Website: home-depot
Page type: payment
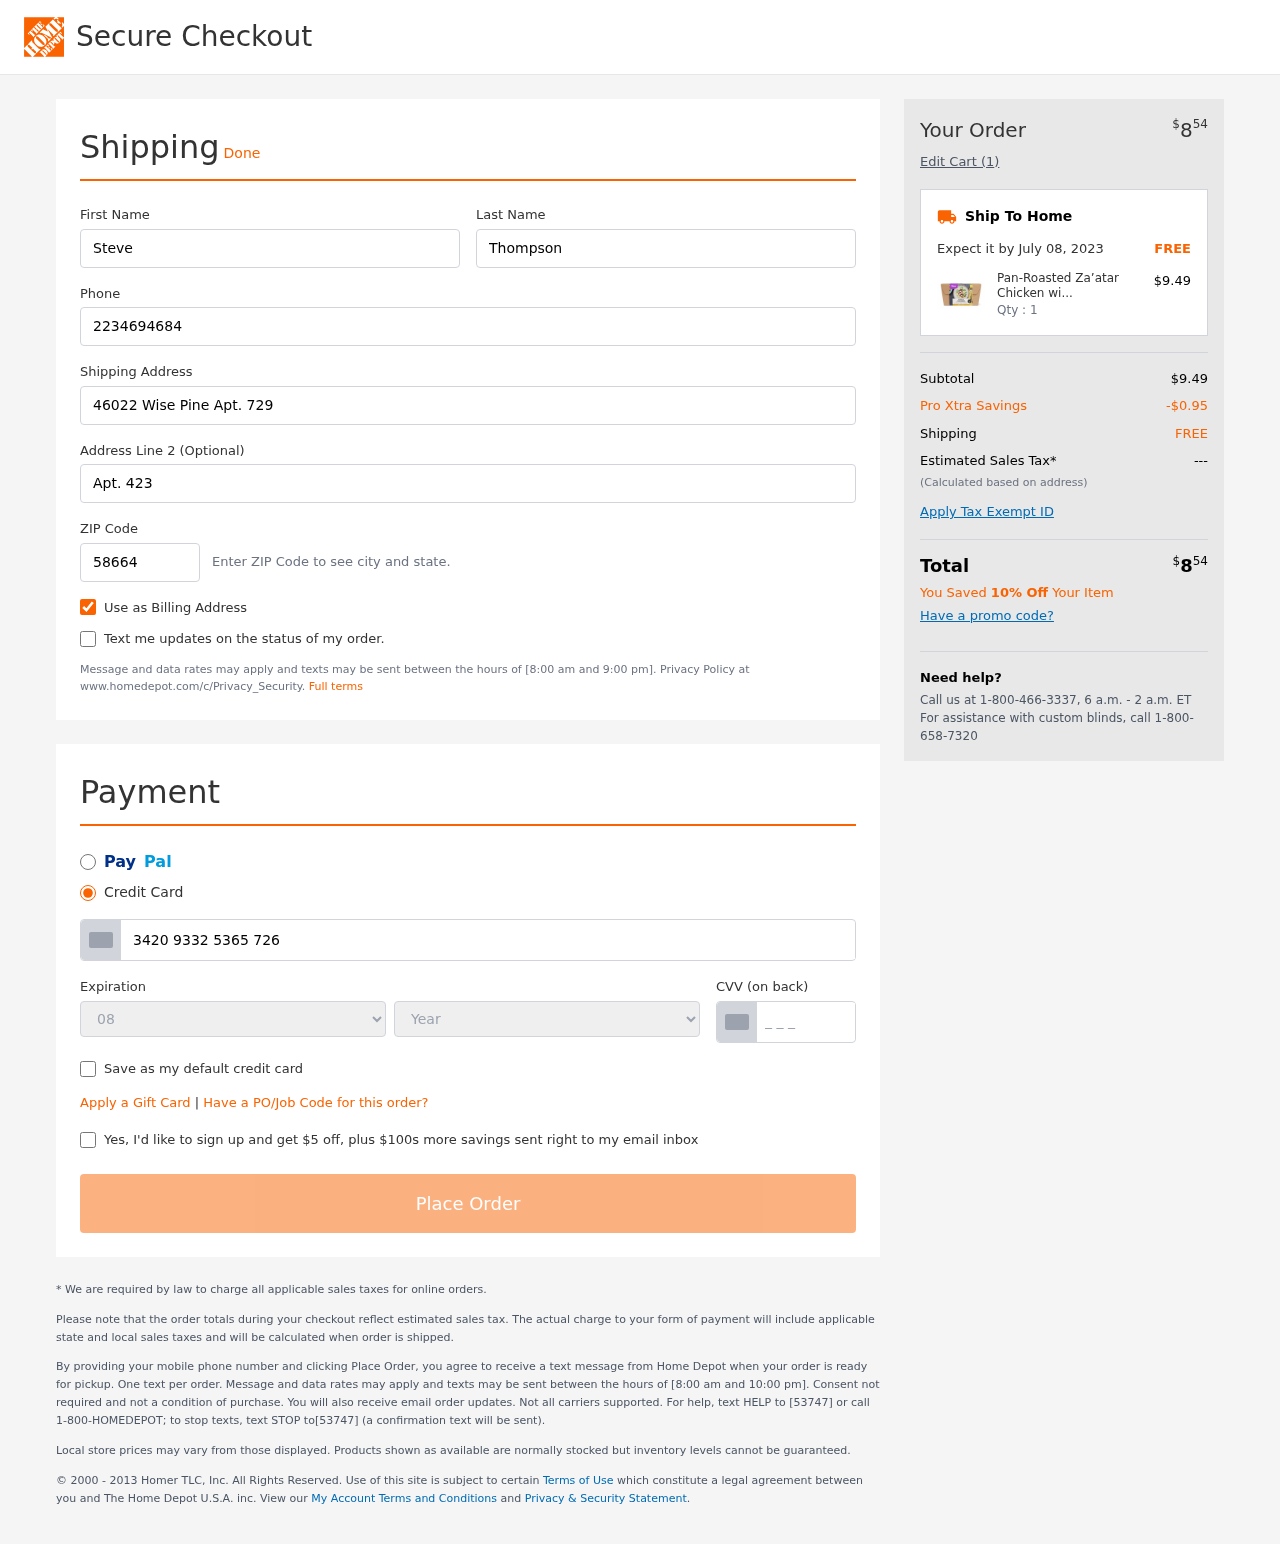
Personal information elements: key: PII_CARD_CVV
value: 0578
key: PII_CARD_EXPIRY_MONTH
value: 08
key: PII_CARD_EXPIRY_YEAR
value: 28
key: PII_CARD_NUMBER
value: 3420 9332 5365 726
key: PII_FIRSTNAME
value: Steve
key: PII_LASTNAME
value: Thompson
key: PII_PHONE
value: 2234694684
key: PII_POSTCODE
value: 58664
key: PII_STREET
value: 46022 Wise Pine Apt. 729
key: PII_STREET2
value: Apt. 423
Product elements: key: PRODUCT1_NAME
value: Pan-Roasted Za’atar Chicken with Corn, Zucchini & Couscous
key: PRODUCT1_PRICE
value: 9.49
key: PRODUCT1_QUANTITY
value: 1
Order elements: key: ORDER_TOTAL
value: $854
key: ORDER_NUM_ITEMS
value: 1
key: ORDER_DELIVERY_DATE
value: July 08, 2023
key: ORDER_SUBTOTAL
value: $9.49
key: ORDER_DISCOUNT
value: -$0.95
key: ORDER_SHIPPING_COST
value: FREE